Question: I am completely new to ruby, andI am following <URL> step by step, except for the detail that I've called my app "cinema".
I created a resource named "posts", there is a controller class called posts controller. From the page posts/new I should post a text with title, and execute an action (show). I am trying to add the show action in the routes file and in the controller class.
The show action should be called when a form is submitted, the form includes a title and a text field, mapped into the database.
In <URL>, there is a non-clear instruction: it says to add this line:
'''
post GET /posts/:id(.:format) posts#show
'''
To my 'routes.rb' file, but it doesn't say where to write it exactly, I put it under 'resources:posts' (maybe it's the wrong place, it doesn't saying anything about that).
I also added the show method to the controller class:
'''
def show
@post = Post.find(params[:id])
end
private
def post_params
params.require(:post).permit(:title,:test);
end
'''
But when I submit the form I still get this error:

The 'rake routes' command result:
> Prefix Verb URI Pattern Controller#Action
welcome_index GET /welcome/index(.:format) welcome#index
root GET / welcome#index
posts GET /posts(.:format) posts#index
POST /posts(.:format) posts#create
new_post GET /posts/new(.:format) posts#new
edit_post GET /posts/:id/edit(.:format) posts#edit
post GET /posts/:id(.:format) posts#show
PATCH /posts/:id(.:format) posts#update
PUT /posts/:id(.:format) posts#update
DELETE /posts/:id(.:format) posts#destroy
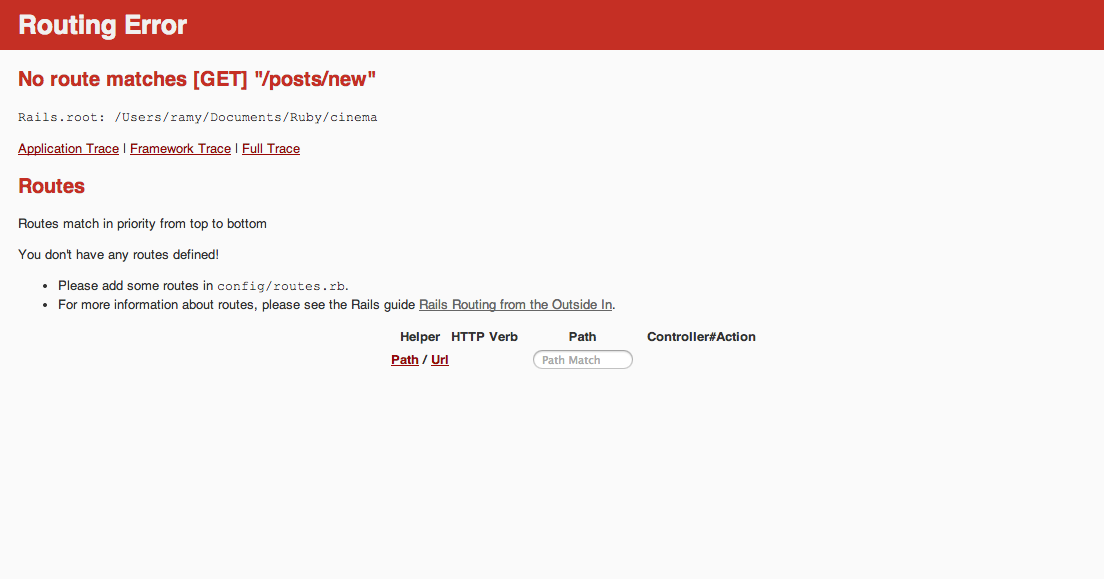
Answer: It doesn't tell you to add it to 'routes.rb'. It's one of the routes that is created automatically with:
'''
resources :posts
'''
Remove the line from your 'routes.rb' restart the server and continue with the tutorial.
Tip: you can run 'rake routes' to see all available routes in your application.